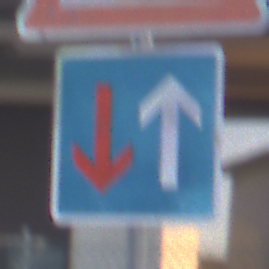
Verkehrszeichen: VorrangVorGegenverkehr
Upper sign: RadverkehrLinks
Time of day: SunriseSunset
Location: Outdoor (Urban)
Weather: Clear
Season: NotSpecified
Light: Natural